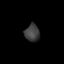
Tissue: lung
Cell type: Epithelial cells
Senescence score: 0.2226
Nuclear area (px): 250
Mean DAPI intensity: 62.624